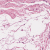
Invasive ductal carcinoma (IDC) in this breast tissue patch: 0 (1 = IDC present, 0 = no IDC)